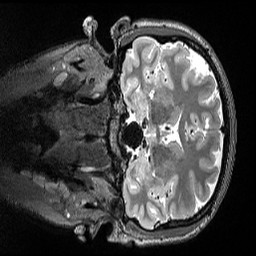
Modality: T2w
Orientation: coronal
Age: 22
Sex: female
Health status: ill
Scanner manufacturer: siemens
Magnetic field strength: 3 T
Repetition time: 3.2 s
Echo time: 0.563 s